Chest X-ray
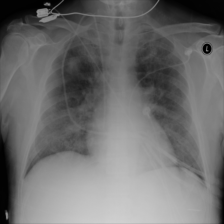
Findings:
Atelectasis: negative
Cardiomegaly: negative
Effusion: negative
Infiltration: positive
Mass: negative
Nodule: negative
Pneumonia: negative
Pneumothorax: negative
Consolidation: negative
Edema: negative
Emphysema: negative
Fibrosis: negative
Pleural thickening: negative
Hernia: negative